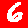
Digit: 6